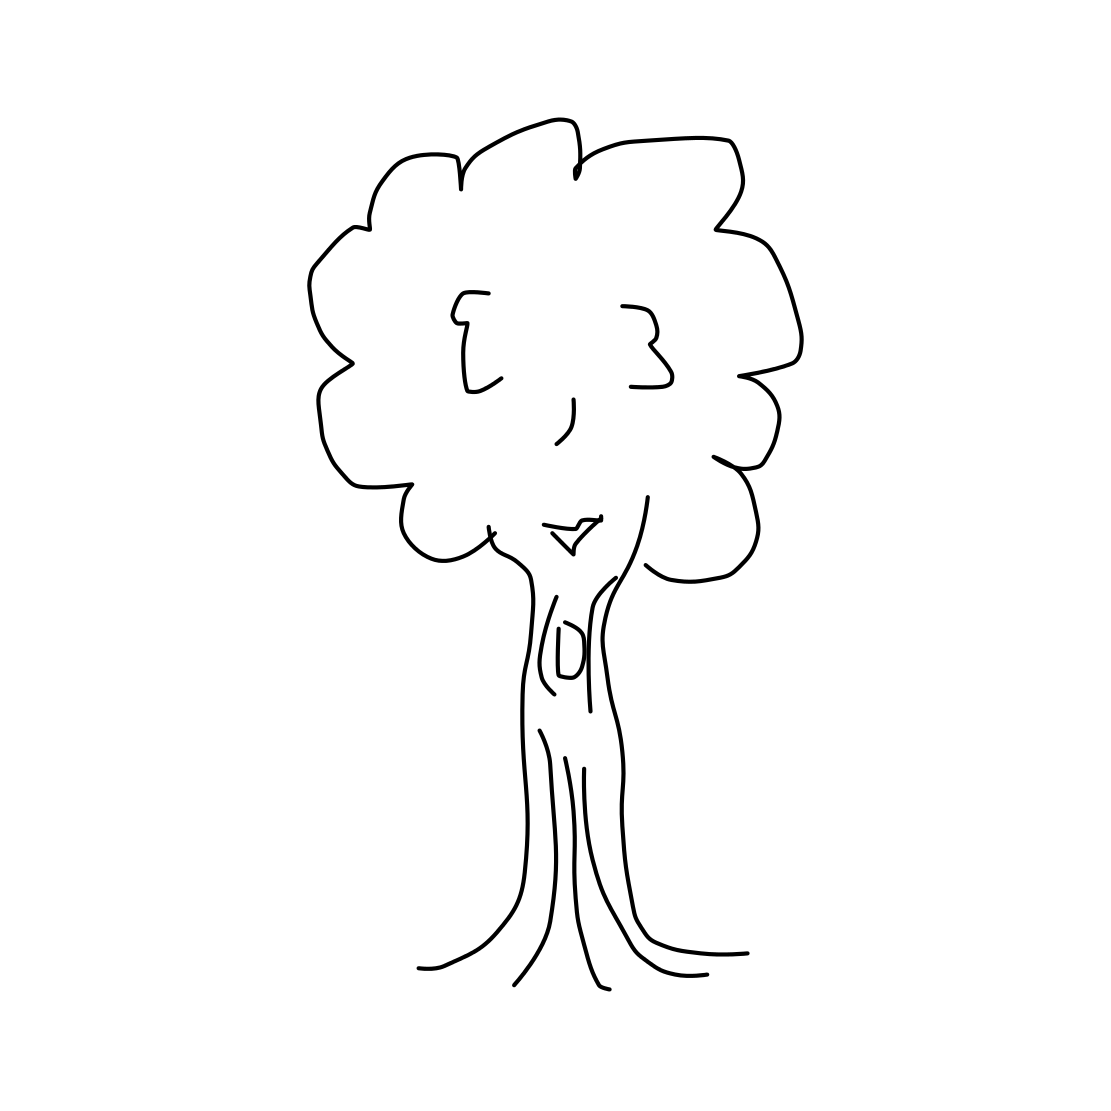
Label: tree